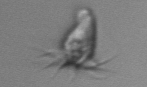
Label: Paratontonia_gracillima